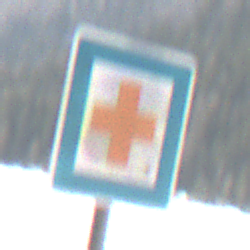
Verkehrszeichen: ErsteHilfe
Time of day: Midday
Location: Outdoor (Nature)
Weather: PartlyCloudy
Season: NotSpecified
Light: Natural